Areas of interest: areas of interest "Bank of Communications"
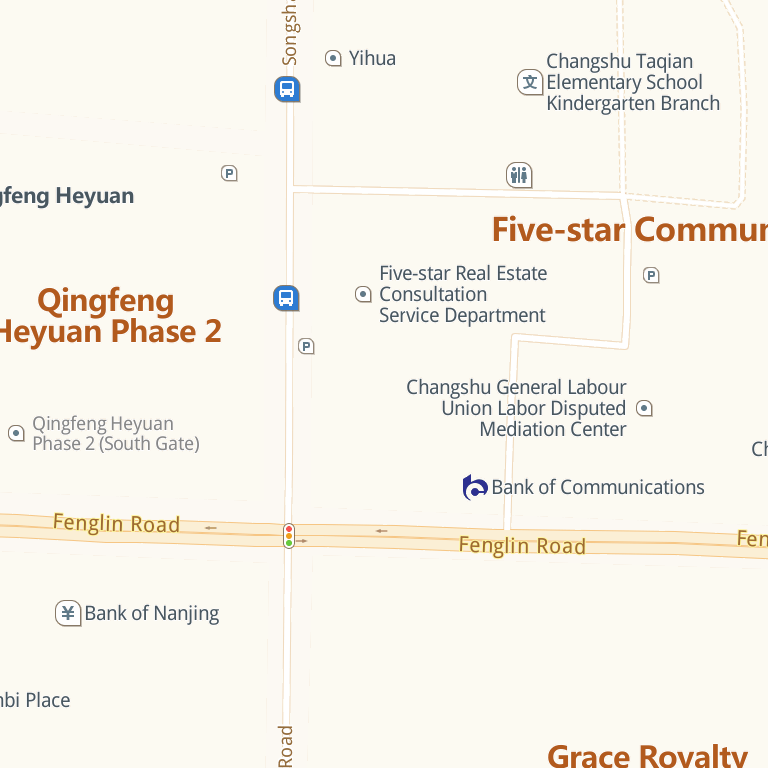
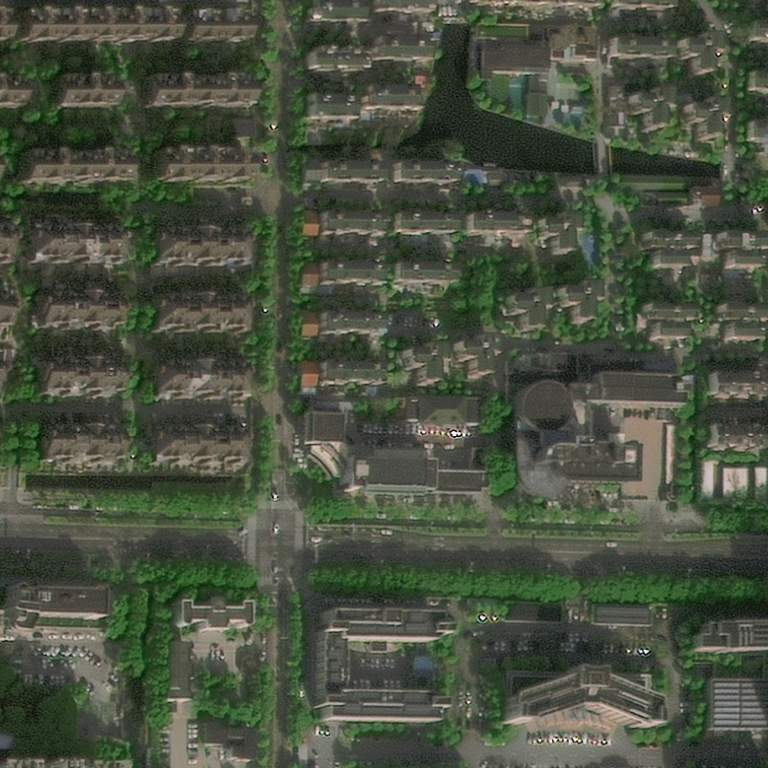